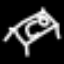
Label: bed